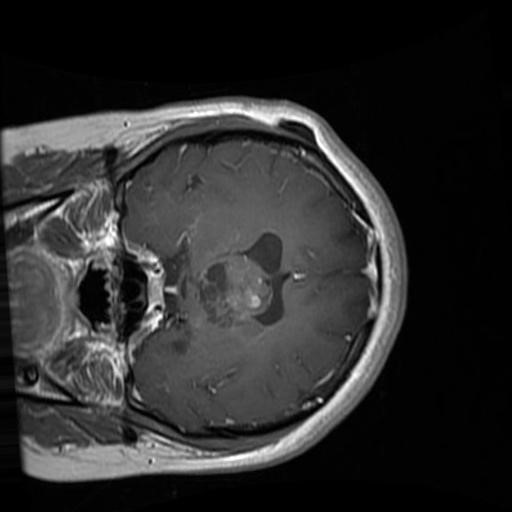
Label: brain_glioma